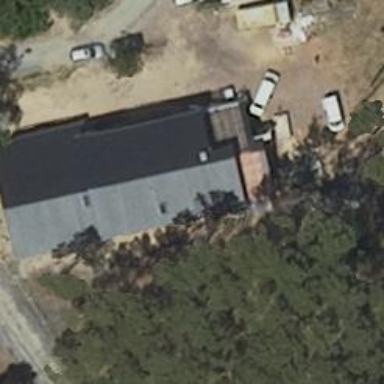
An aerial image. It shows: Veterinary facility.